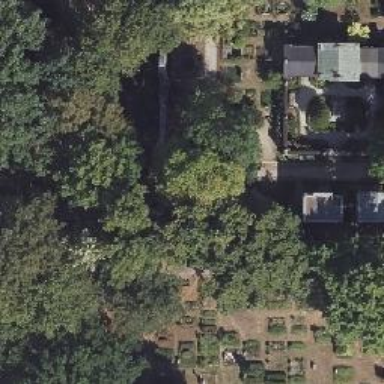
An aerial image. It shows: Historic tomb in the cemetery.